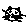
Label: cat